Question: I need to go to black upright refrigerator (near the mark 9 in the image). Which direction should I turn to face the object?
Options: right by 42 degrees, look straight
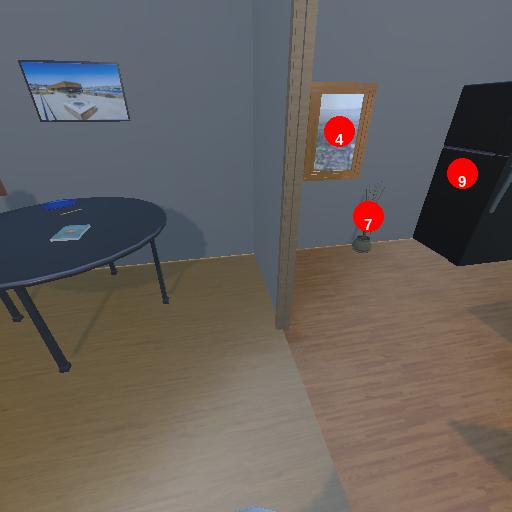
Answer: right by 42 degrees